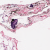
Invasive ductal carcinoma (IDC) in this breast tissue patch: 0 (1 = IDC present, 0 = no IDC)